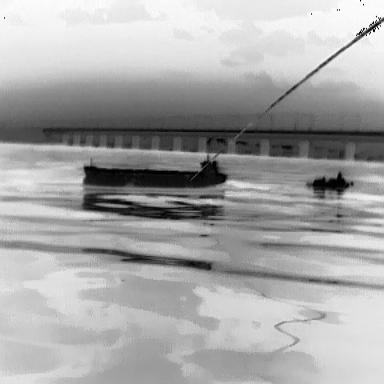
There is a liner in the infrared image.